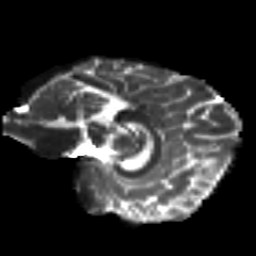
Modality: T2w
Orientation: sagittal
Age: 28
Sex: female
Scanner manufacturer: siemens
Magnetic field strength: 3 T
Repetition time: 8.8 s
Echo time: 0.085 s